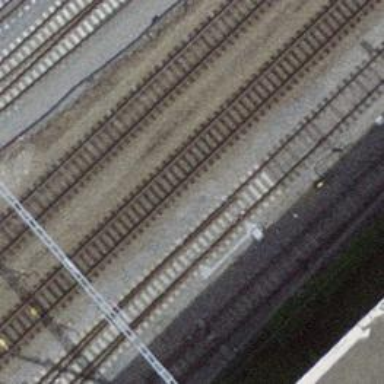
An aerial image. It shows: Railway switch.